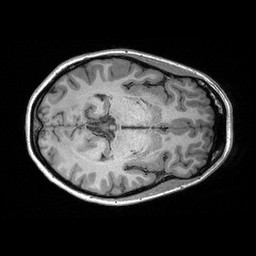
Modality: T1w
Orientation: axial
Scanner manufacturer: siemens
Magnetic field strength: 3 T
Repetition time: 2.3 s
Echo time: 0.00298 s